Шесть одинаковых вольтметров соединены между собой, как показано на рисунке, и подключены к источнику постоянного напряжения. Один из вольтметров показывает при этом напряжение $U_x=10~В$.
Каковы показания остальных вольтметров?
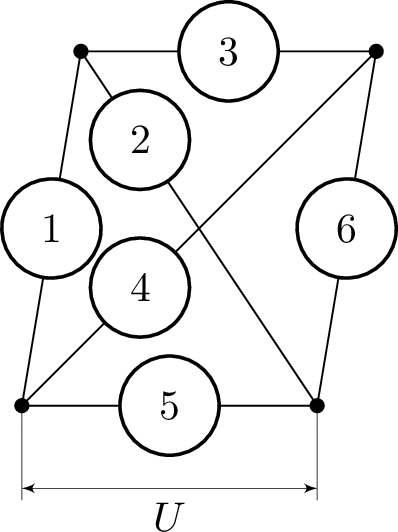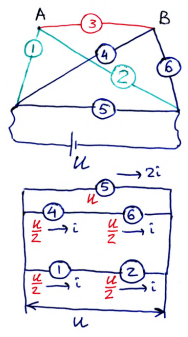
Ответ: Вольтметр $3$ всегда показывает $0~В$. Если напряжение $U_x=10~Вт$ показывает вольтметр $5$, то остальные вольтметры $(1,2,4,6)$ показывают $\frac{U_x}{2}=5~В$, а если $U_x$ показывает вольтметр из $(1,2,4,6)$, то и остальные вольтметры из $(1,2,4,6)$ показывают $U_x$, а вольтметр $5$ показывает $2U_x=20~В.$
Темы:
T, Электричество, Всероссийские, Электрические цепи, Вольтметр